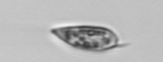
Label: Prorocentrum_triestinum